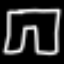
Label: pants